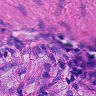
Metastatic tissue present: yes